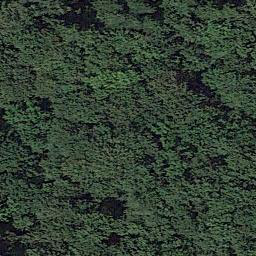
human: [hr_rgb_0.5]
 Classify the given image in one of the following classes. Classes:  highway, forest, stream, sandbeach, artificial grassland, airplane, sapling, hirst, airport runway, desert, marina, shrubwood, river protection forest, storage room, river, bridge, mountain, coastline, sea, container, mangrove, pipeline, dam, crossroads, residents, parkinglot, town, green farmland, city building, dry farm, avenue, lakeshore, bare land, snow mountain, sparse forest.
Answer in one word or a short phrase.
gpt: forest